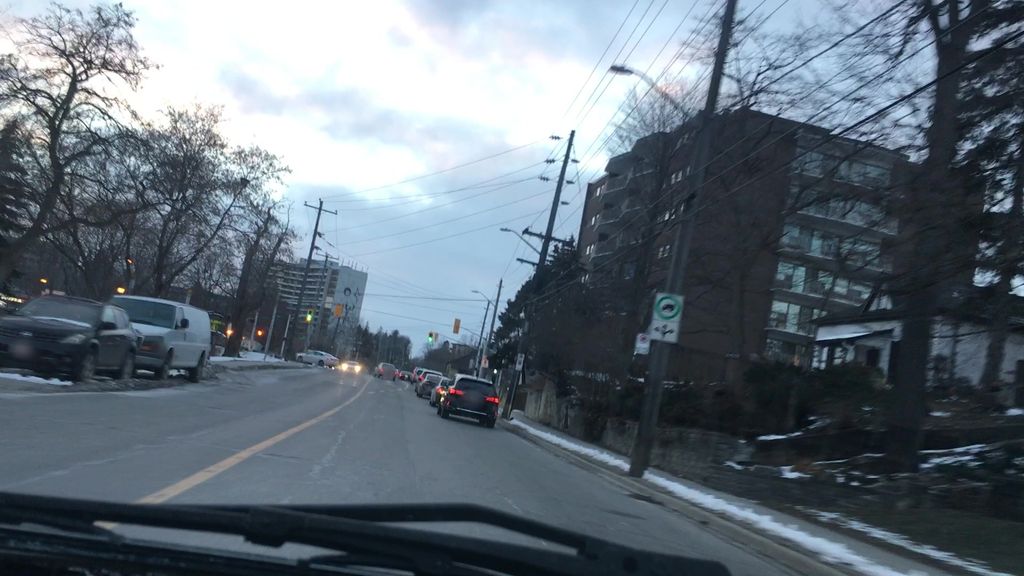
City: hamilton